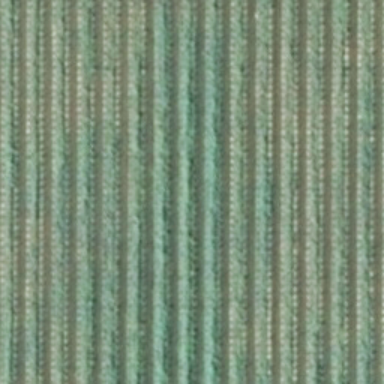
There is a piece of formland .